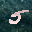
Label: 5